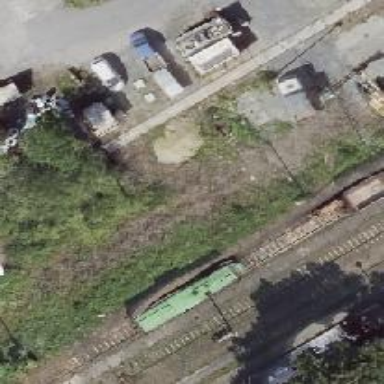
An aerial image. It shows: Abandoned railway yard with electrified contact line.